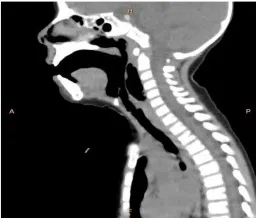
Coronal. Revealed air retropharyngeal and left parapharyngeal.
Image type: radiology (ct)